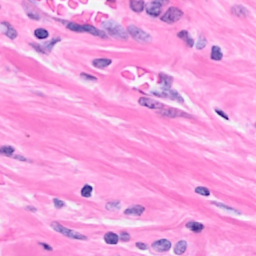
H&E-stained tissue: Breast